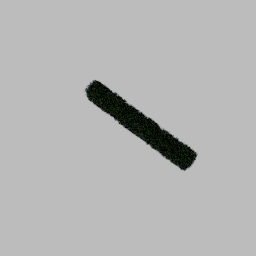
Label: nature